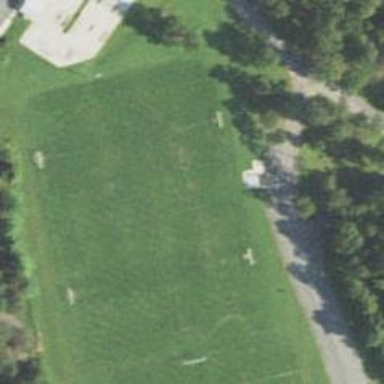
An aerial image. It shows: Soccer pitch for leisure land activities.